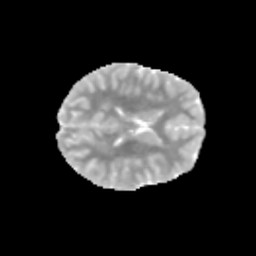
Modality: MD
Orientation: axial
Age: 10
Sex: female
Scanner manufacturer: siemens
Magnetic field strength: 3 T
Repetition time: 3.8 s
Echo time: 0.07 s